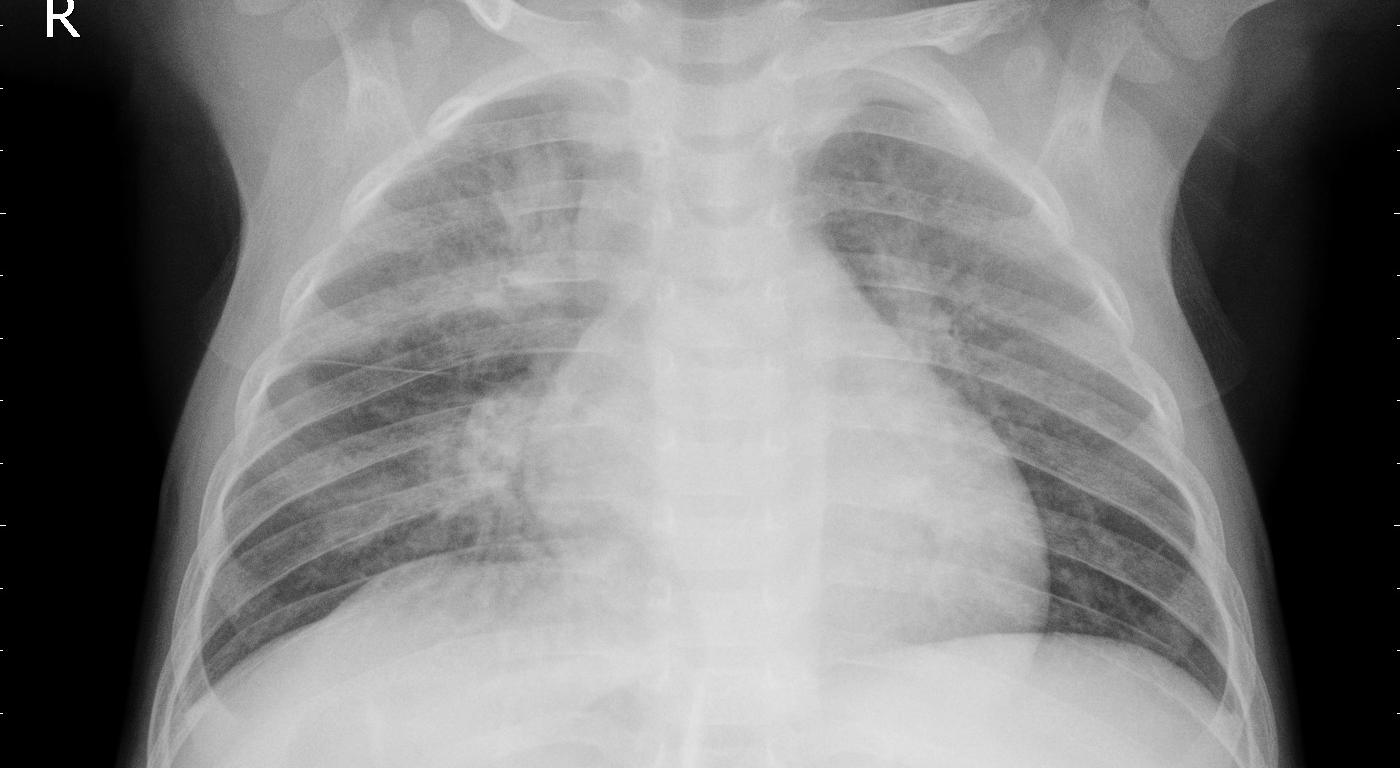
Diagnosis: PNEUMONIA